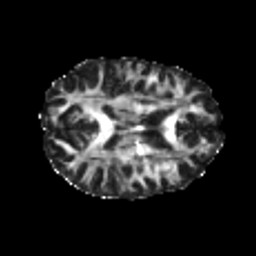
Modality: FA
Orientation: axial
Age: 26
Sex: female
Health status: healthy
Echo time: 0.074 s